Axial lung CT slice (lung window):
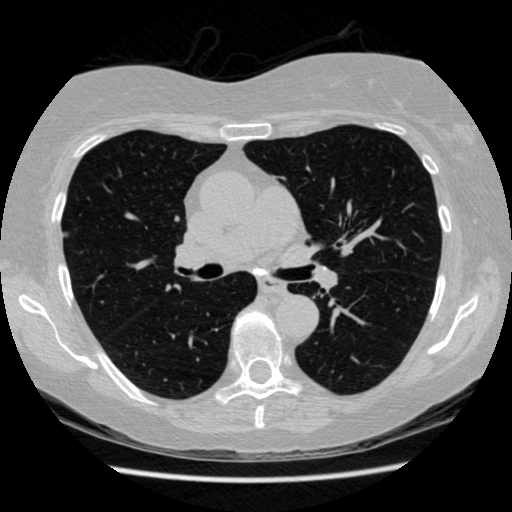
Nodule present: yes
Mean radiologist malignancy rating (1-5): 2.5